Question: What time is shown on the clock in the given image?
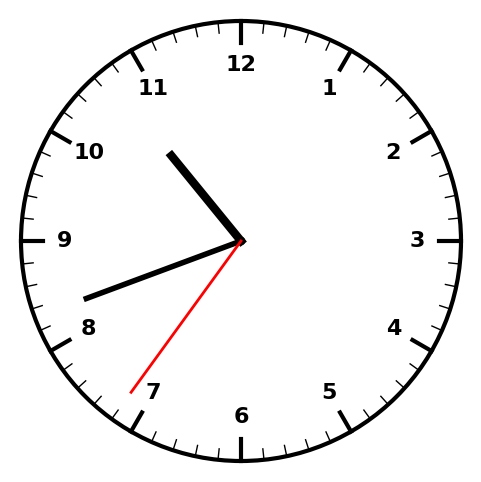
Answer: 10:41:36